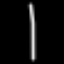
Label: line